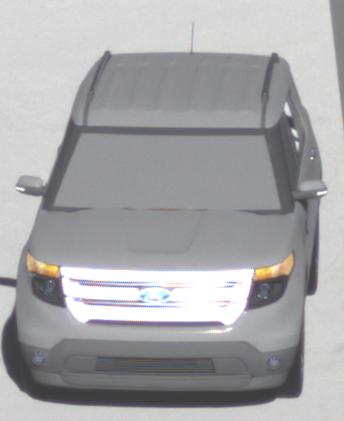
Make: Ford
Model: Explorer
Detailed model: Gen. 5
Model produced from: 2010
Model produced until: 2019
Doors: 5
Color: gray
Road condition: dry road
Daytime: midday
Contrast: high contrast